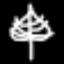
Label: leaf